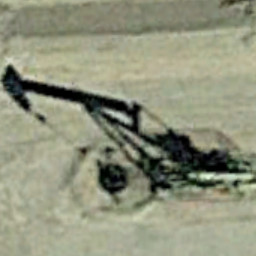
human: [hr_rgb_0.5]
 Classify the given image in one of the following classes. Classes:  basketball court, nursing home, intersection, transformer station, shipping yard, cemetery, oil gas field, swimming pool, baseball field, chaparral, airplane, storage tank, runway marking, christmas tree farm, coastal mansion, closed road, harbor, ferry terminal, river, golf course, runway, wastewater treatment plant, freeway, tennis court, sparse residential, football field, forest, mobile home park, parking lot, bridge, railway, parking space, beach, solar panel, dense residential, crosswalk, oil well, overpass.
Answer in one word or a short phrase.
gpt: oil well